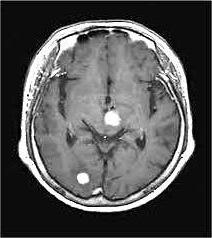
Label: notumor